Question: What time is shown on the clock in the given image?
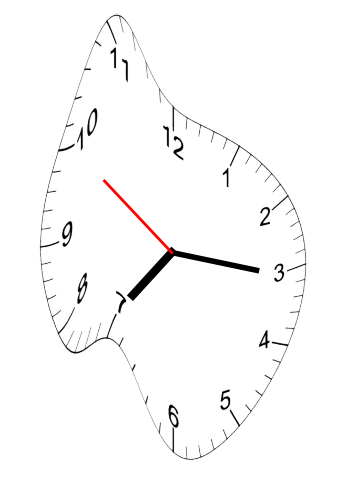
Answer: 07:15:50